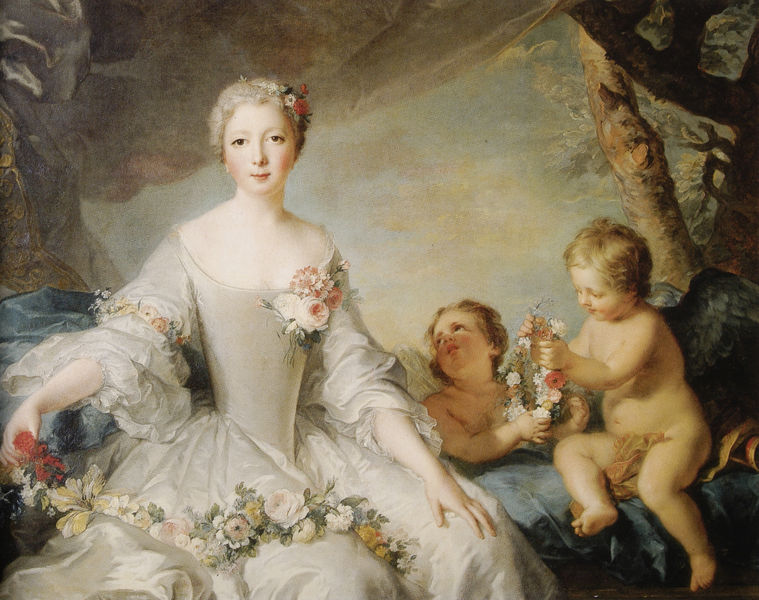
Titel: Mademoiselle de Chartres
Künstler: Jean-Marc Nattier
Institution: Privatsammlung.
Schlagwörter: baum, blau, blätter, flügel, gemälde, hand, haut, himmel, kopf, körper, nackt, schatten, vogel, weiß, wolken, bäume, gelb, grün, mädchen, sitzen, äste, ausschnitt, blume, blumen, braun, brust, bunt, busen, decolte, frankreich, frau, frisur, grau, haar, hell, kleid, licht, mund, nase, pastell, schwarz, türkis, blick, blüten, dame, rose, rosen, rot, tuch, wolke, malerei, jung, arme, augen, barock, blass, falten, gesicht, haarschmuck, halten, rahmen, ärmel, bild, bildnis, hals, portrait, porträt, vorhang, ast, baumstamm, stamm, zweige, sonne, gewand, sitzend, stoff, stoffe, adel, kind, girlande, dekolletee, dekoltee, en face, frontal, locken, madame, puder, puffärmel, rokoko, rosa, seide, vornehm, zart, kinder, engel, engelchen, putte, putto, beine, lächeln, taille, bein, wangen, sofa, modell, ruhen, zwei, mieder, kette, sonnenuntergang, baby, füsse, dick, steif, bett, robe, faltenwurf, glatt, rüschen, dekolleté, dünn, gesteck, frühling, foto, eng, fuss, porzellan, torso, francois, haarkranz, kranz, rosig, flora, frieden, girlanden, sehnsucht, hellgrau, geschnürt, blumenkranz, bleich, venus, korsett, leicht, blütenkranz, watteau, blumenschmuck, ansehen, seidentuch, amor, putten, verhüllt, onduliert, putti, hofdame, baumstumpf, reifrock, dekolte, gewandfalten, nattier, anmut, speck, anmutig, armor, gepudert, friede, barrock, fleischfarben, pompadour, boucher, rockoko, kleid gewand, butten, voile, bütten, albern, bunte blumen, blumenkette, idealbild, bunte blüten, spieln, baum ast